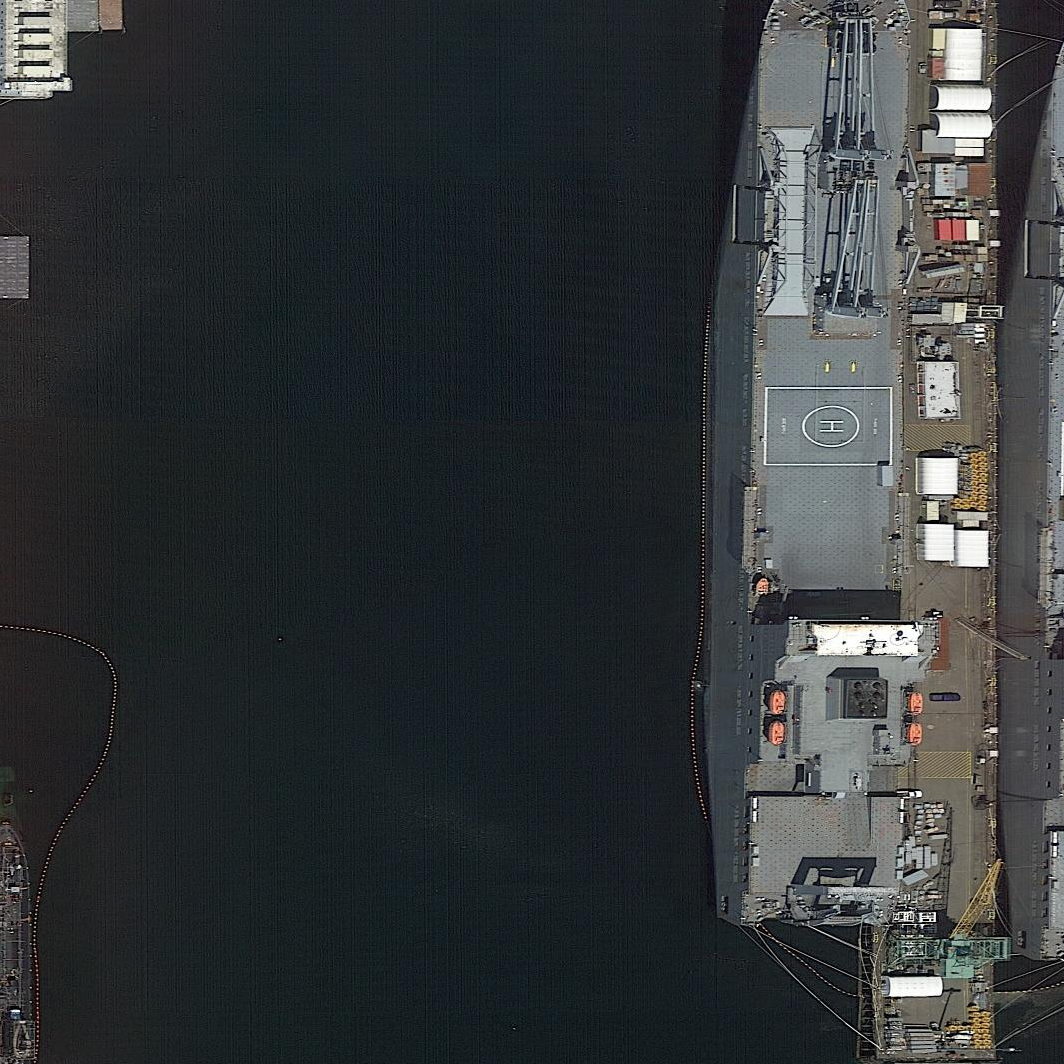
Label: Crane_ship